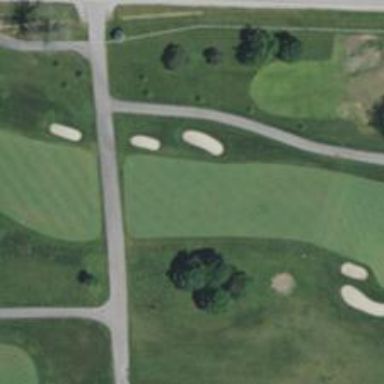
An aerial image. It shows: Golf hole.